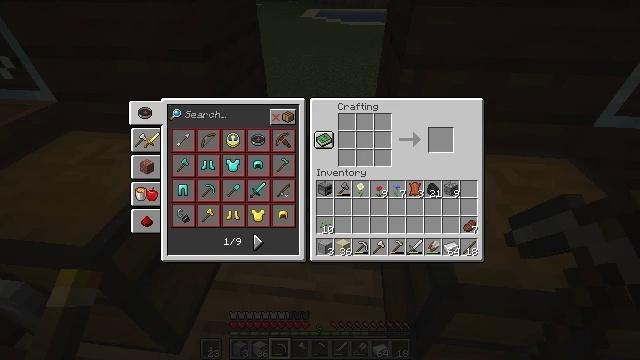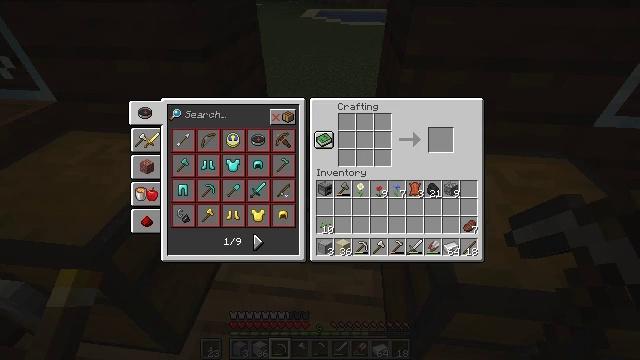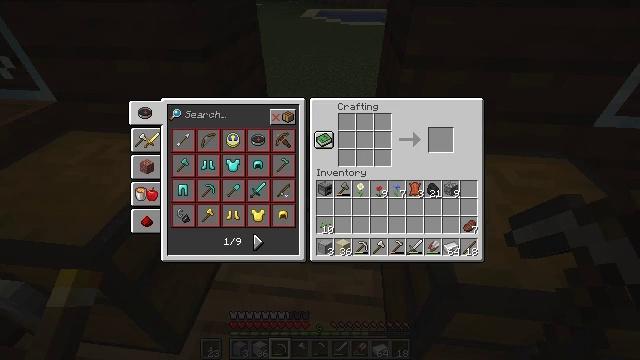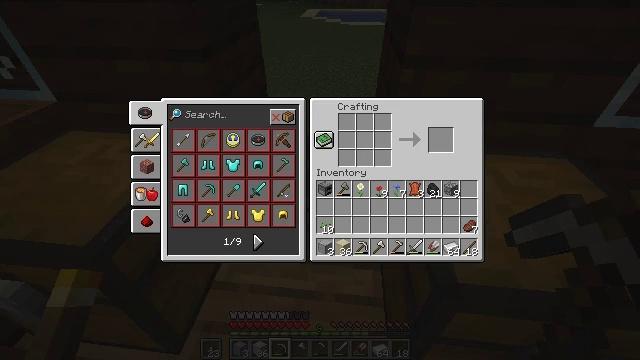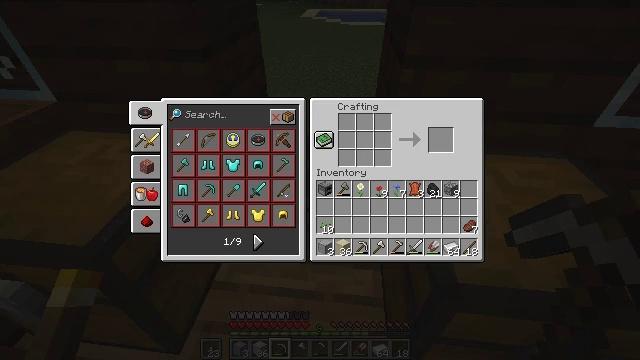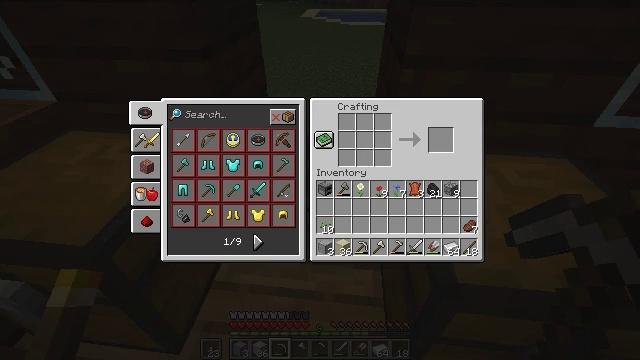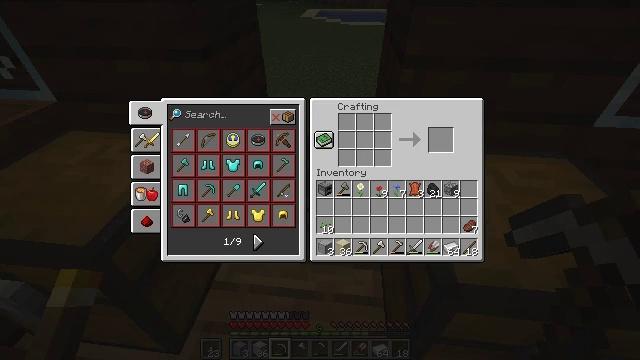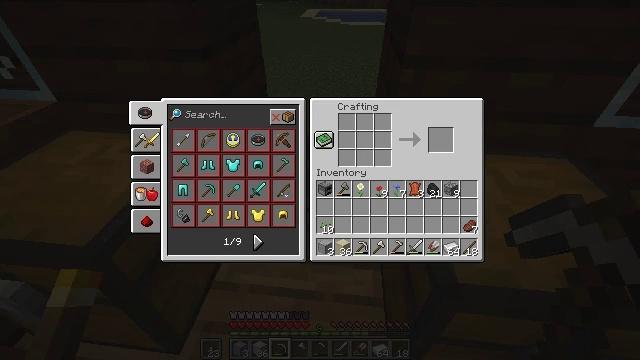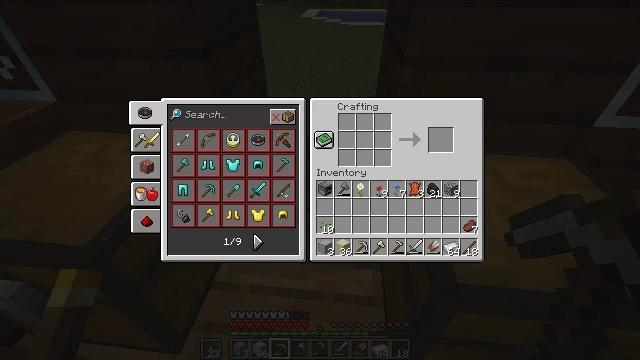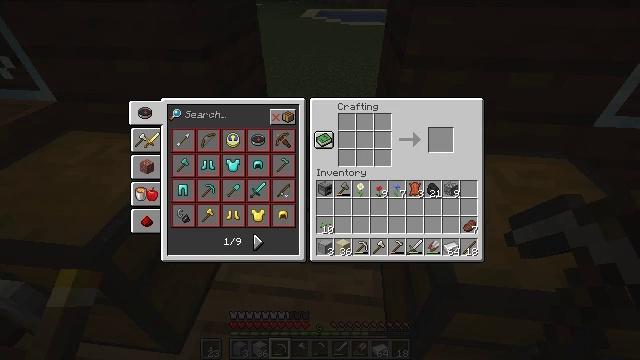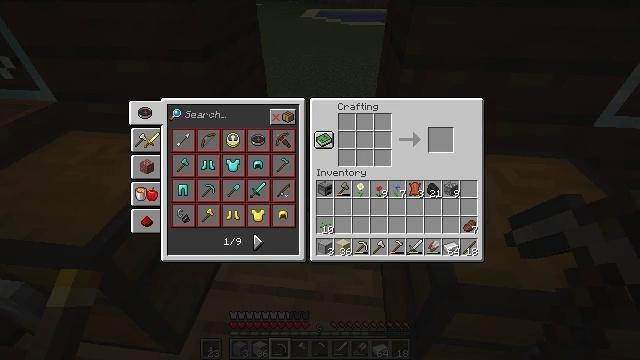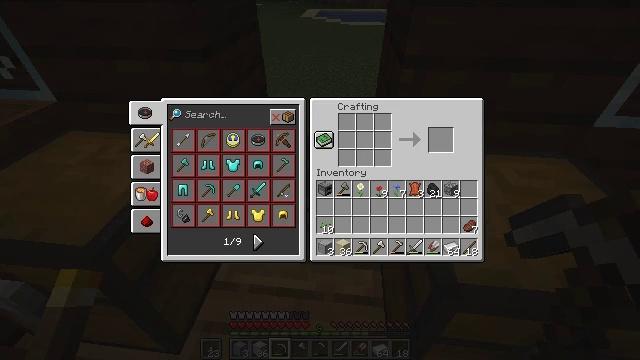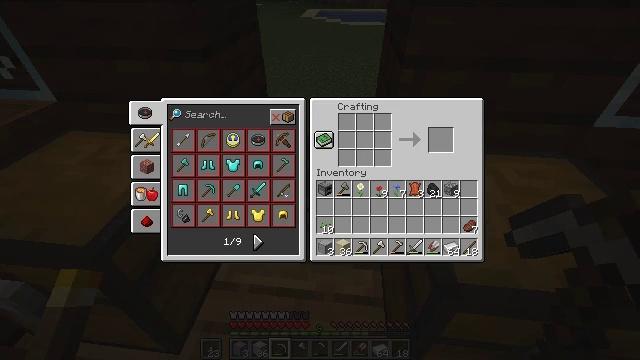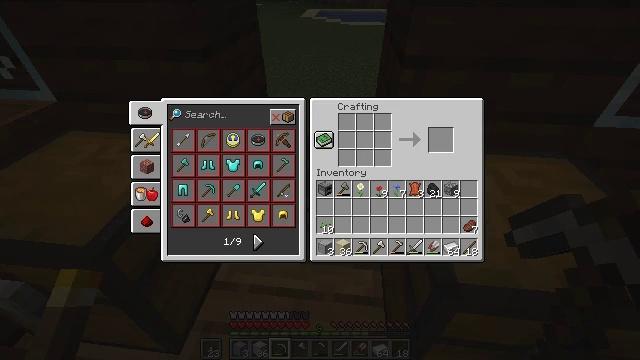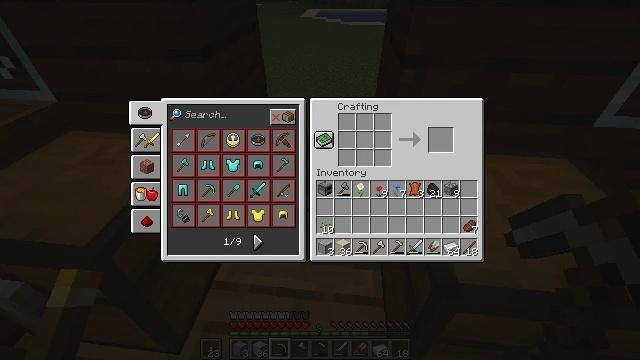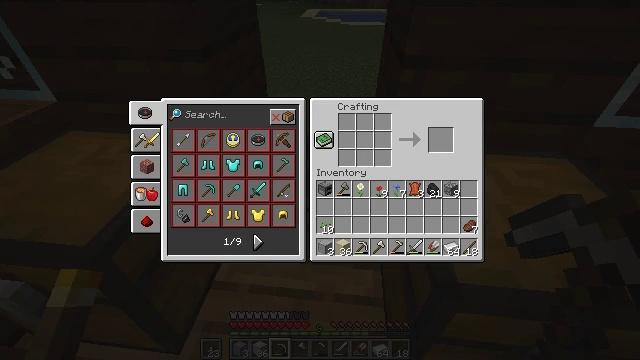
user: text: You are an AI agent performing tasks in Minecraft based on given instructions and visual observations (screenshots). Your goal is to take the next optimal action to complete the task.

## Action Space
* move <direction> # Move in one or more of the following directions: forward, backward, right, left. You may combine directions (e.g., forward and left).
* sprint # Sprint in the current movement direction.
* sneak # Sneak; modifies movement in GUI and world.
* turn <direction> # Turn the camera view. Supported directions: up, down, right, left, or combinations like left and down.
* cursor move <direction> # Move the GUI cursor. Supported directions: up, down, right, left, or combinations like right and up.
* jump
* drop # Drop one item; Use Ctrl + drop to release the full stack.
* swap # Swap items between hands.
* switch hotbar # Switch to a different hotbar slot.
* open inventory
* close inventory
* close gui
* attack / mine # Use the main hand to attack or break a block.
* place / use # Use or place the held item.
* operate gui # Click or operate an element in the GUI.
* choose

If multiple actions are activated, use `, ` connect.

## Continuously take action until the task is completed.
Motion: motion action
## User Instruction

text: Craft a blast furnace.
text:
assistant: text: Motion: no_op
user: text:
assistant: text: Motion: no_op
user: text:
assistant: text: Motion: no_op
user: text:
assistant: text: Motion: no_op
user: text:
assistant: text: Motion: no_op
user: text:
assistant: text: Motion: no_op
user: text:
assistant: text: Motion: no_op
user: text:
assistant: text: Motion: no_op
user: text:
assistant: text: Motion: no_op
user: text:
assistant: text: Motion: no_op
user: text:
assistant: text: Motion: no_op
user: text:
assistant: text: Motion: no_op
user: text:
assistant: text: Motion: no_op
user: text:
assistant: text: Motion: no_op
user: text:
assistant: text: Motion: no_op
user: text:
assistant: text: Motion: no_op
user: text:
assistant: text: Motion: no_op
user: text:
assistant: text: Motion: no_op
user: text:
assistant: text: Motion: no_op
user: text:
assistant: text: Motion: no_op
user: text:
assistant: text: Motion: no_op
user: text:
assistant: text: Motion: no_op
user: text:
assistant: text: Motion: no_op
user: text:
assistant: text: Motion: no_op
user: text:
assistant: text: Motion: no_op
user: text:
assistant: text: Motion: no_op
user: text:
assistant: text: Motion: no_op
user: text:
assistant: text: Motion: no_op
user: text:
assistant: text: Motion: no_op
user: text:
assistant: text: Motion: no_op